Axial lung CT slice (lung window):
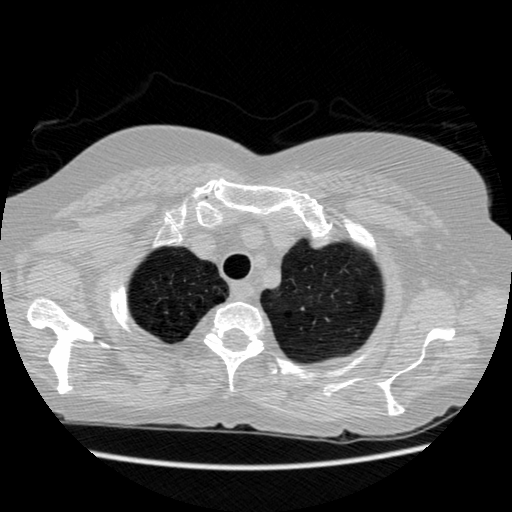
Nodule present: no